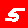
Digit: 5